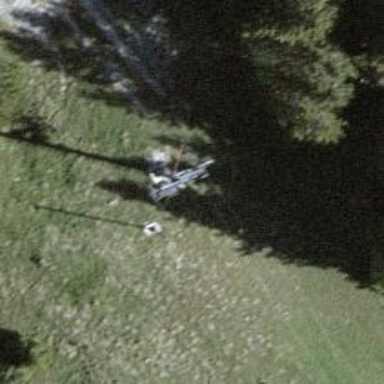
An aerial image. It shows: Pylon used for aerialway.